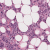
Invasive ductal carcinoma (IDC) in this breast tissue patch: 1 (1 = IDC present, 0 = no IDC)